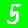
Digit: 5